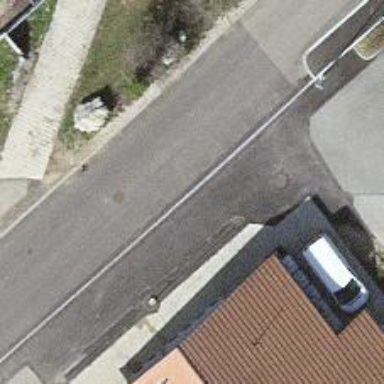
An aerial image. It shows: Bus stop with platform for public transport.